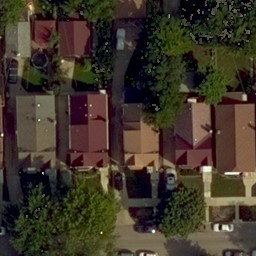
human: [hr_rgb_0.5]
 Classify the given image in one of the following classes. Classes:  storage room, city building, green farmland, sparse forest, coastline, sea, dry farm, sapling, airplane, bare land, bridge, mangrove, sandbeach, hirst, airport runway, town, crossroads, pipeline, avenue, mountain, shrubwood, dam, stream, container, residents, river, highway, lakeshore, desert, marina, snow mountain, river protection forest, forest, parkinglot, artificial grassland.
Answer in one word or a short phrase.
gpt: residents